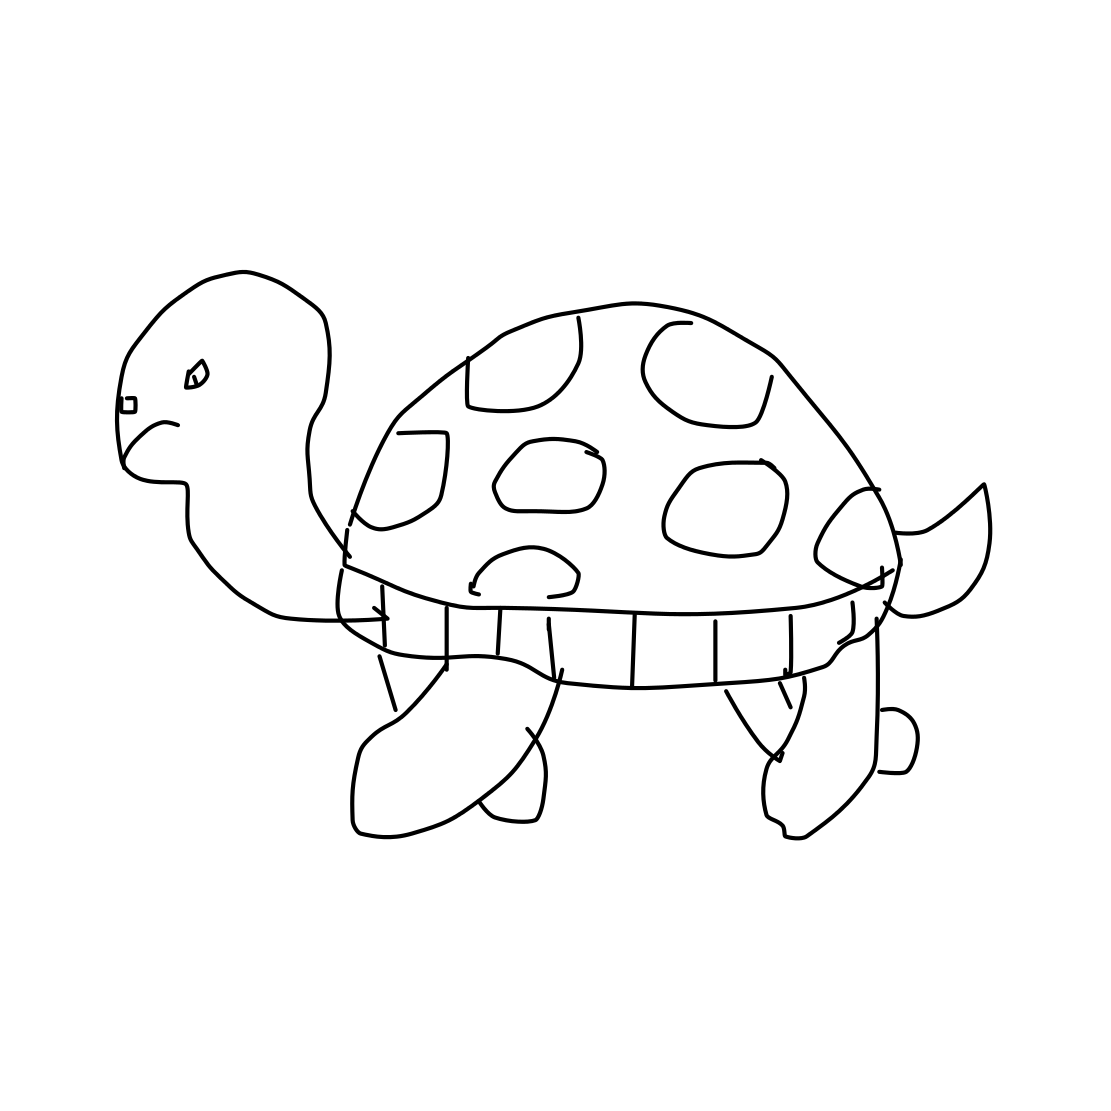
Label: sea turtle